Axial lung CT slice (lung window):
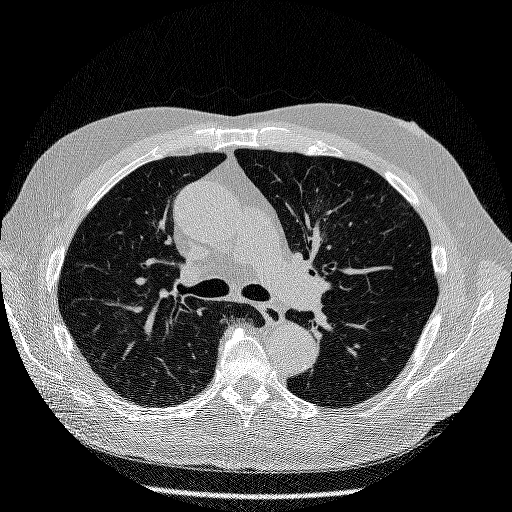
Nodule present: no